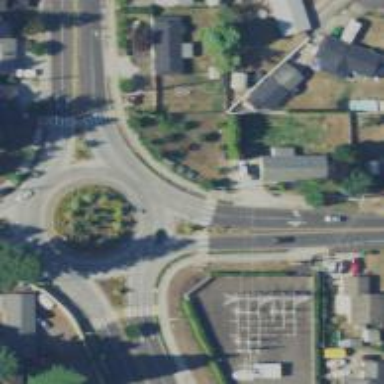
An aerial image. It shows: Secondary road around roundabout.